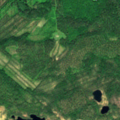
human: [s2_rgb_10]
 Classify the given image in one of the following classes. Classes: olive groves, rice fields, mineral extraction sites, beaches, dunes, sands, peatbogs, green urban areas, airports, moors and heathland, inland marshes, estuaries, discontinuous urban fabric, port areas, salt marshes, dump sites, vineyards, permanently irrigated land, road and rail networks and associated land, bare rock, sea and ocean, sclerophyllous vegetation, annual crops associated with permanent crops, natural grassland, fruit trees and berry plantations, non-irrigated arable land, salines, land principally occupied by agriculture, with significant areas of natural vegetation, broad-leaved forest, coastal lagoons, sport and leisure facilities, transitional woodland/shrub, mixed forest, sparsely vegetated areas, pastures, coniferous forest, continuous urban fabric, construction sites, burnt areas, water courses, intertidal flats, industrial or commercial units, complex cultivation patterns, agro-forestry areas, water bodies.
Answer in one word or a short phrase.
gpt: coniferous forest, mixed forest, transitional woodland/shrub